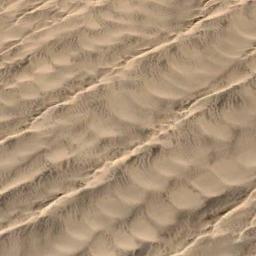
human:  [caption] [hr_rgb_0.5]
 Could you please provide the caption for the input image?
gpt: This is a strip of yellow desert .

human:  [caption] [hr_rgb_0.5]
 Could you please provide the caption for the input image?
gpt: There are parallel lines in this desert .

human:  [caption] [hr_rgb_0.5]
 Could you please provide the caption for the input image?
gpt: The desert has yellow sand and lots of transverse sand ridges .

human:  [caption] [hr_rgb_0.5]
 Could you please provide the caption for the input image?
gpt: The desert is full of yellow sand .

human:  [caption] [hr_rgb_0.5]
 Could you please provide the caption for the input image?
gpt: A yellow sandy desert with some dunes .